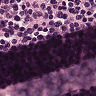
Metastatic tissue present: no